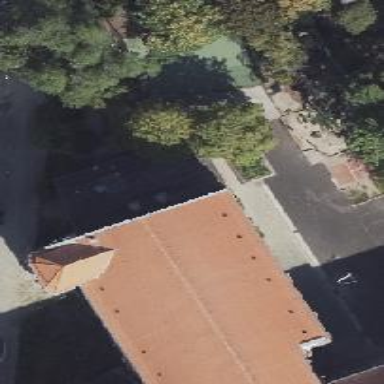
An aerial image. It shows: Flat-roofed school building.